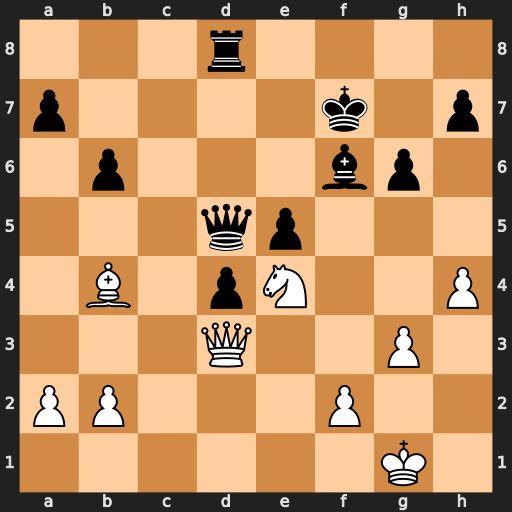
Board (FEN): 3r4/p4k1p/1p3bp1/3qp3/1B1pN2P/3Q2P1/PP3P2/6K1
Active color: w
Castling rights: -
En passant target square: -
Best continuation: Qf3 Qxe4 Qxe4